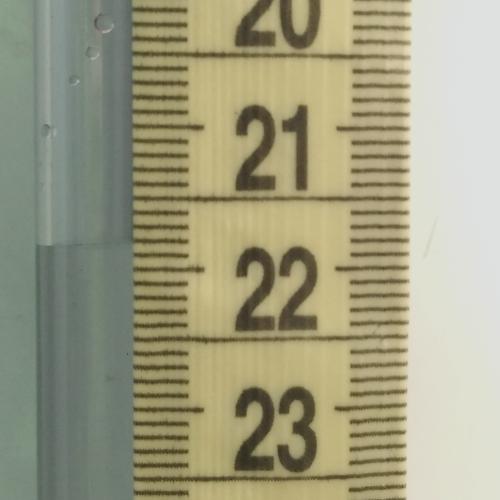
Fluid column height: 21.8 cm